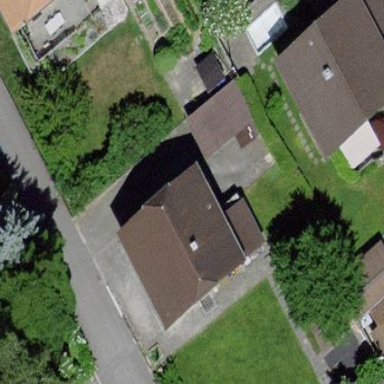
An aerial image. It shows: Residential building.